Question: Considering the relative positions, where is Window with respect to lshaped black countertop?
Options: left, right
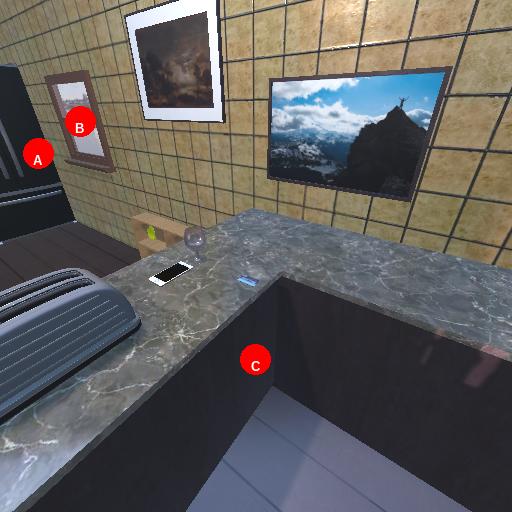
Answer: left